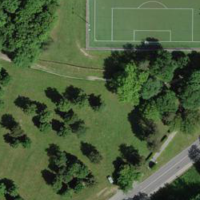
EUNIS habitat code: 25
Species observed at this site:
Erithacus rubecula